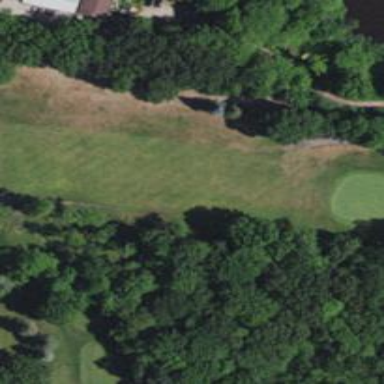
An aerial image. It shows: View of golf hole.